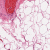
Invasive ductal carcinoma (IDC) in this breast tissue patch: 0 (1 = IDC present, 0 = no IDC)